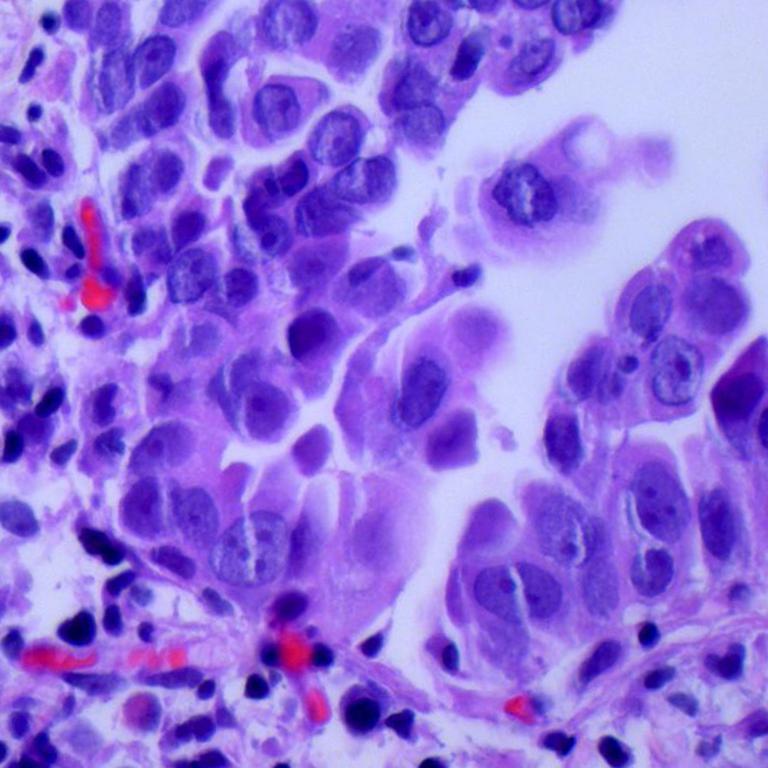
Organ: lung
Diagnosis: adenocarcinomas